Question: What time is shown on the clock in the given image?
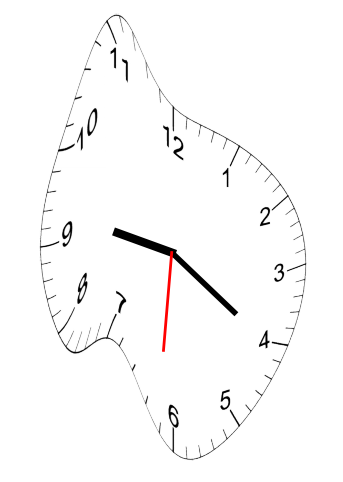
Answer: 09:20:31